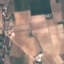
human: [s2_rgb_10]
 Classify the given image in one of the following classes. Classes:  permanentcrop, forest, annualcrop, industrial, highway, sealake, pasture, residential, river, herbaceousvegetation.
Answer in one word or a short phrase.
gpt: PermanentCrop